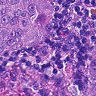
Metastatic tissue present: yes